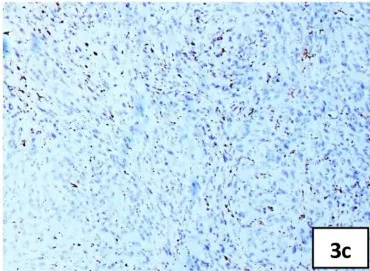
Plump spindled to ovoid cells, H&E x400, c.
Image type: pathology (h&e)